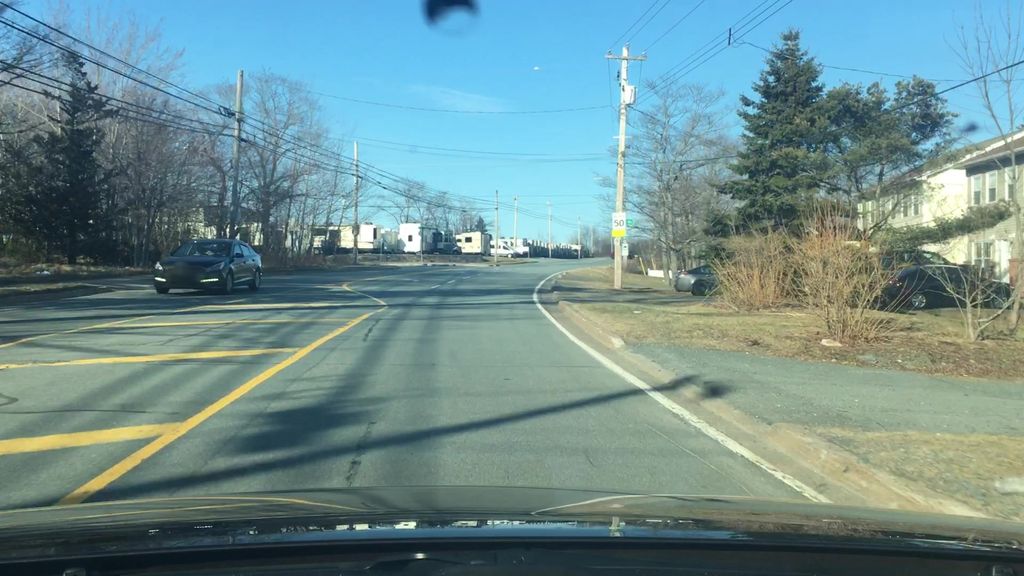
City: halifax